Field crop: tomato
Growth stage: 2
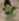
Species: solanum